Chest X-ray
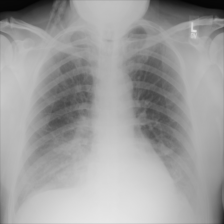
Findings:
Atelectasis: negative
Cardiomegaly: negative
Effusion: negative
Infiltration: positive
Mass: negative
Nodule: negative
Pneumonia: negative
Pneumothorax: negative
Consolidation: negative
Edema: negative
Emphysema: negative
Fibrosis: negative
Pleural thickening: negative
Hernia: negative